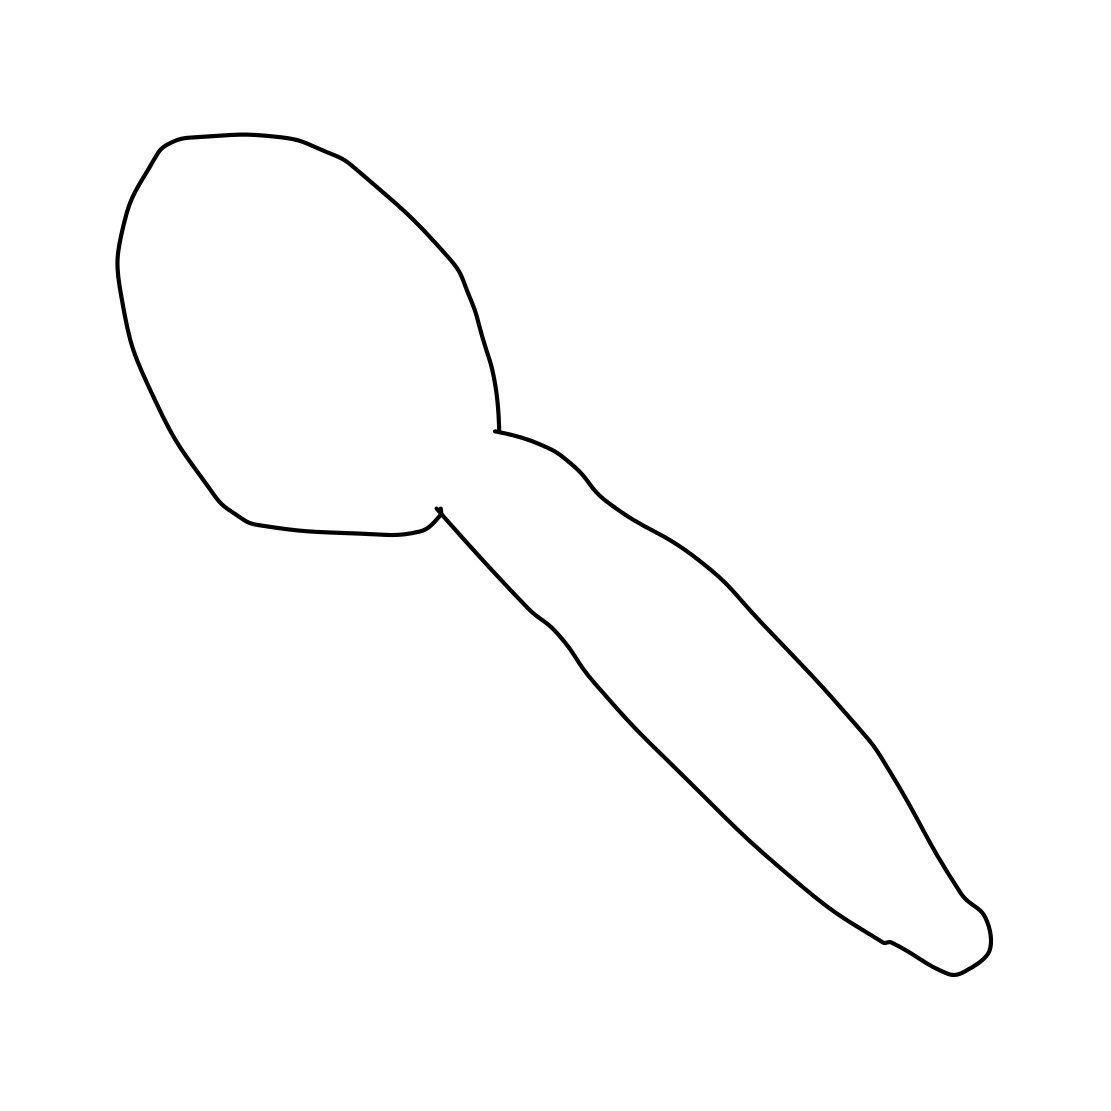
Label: spoon